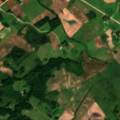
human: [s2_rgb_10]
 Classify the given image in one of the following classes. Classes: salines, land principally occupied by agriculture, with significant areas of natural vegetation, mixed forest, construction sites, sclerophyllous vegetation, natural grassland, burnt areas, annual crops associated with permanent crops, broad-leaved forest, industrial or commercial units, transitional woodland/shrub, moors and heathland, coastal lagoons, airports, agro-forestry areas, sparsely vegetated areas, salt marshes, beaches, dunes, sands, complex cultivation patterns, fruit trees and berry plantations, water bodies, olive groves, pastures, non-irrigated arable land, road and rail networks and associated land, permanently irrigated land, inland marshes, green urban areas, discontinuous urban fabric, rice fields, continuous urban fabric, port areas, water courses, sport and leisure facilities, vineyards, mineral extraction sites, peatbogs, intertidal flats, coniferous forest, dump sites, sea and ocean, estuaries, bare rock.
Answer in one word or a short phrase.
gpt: non-irrigated arable land, complex cultivation patterns, land principally occupied by agriculture, with significant areas of natural vegetation